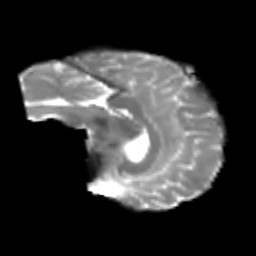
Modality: T2w
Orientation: sagittal
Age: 29
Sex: male
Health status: healthy